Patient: sex M, age 70
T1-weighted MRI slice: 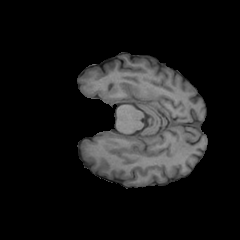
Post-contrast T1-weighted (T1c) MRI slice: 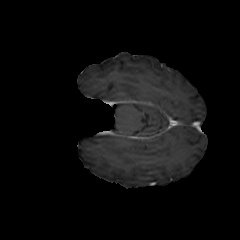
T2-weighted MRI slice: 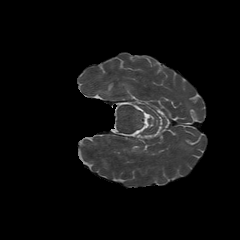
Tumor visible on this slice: no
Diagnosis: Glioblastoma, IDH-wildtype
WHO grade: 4